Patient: sex M, age 68
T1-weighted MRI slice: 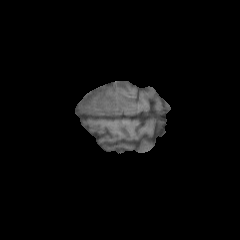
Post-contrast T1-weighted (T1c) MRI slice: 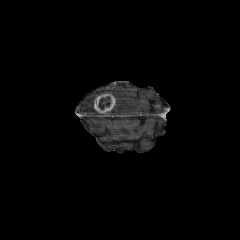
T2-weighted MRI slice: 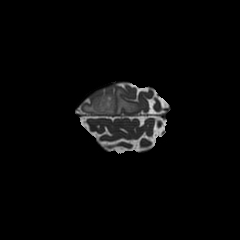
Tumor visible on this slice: yes
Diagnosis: Glioblastoma, IDH-wildtype
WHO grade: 4